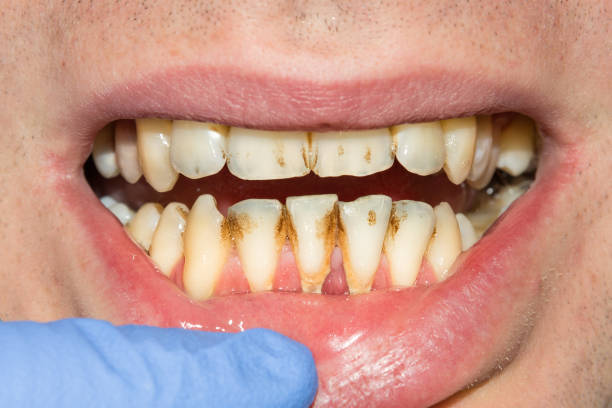
Condition: Calculus